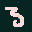
Label: 3